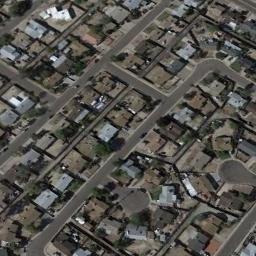
Label: residential